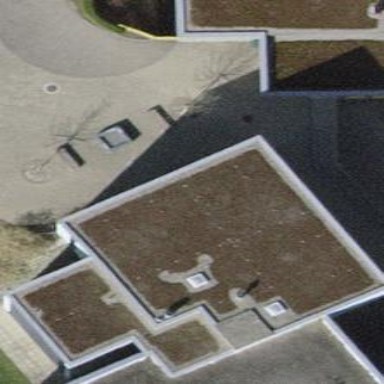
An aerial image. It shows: School building.